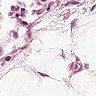
Metastatic tissue present: no